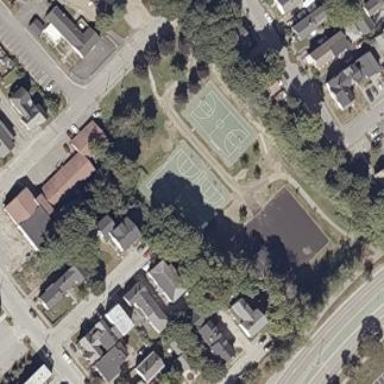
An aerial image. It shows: Basketball court in the leisure land pitch.